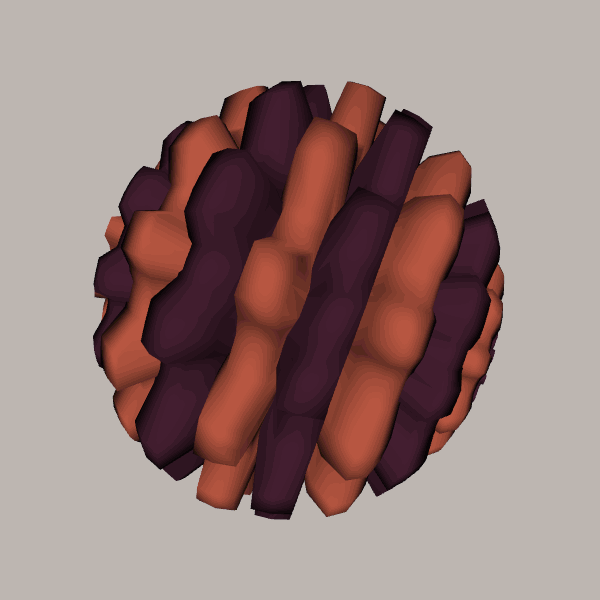
Background: light